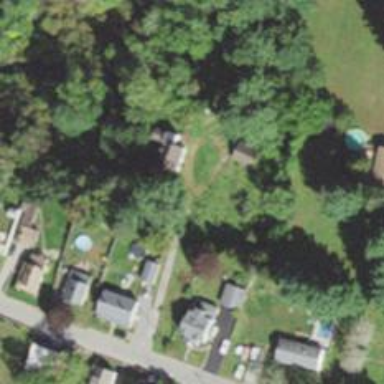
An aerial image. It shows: Residential driveway.